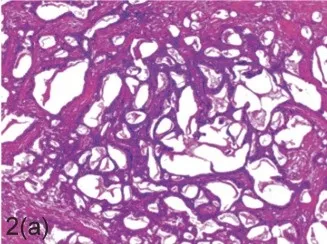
Microscopic findings (H & E). The lesion is composed of multiple cyst and ducts containing eosinophilic secretions (a; 40x). Some of the cysts are lined by flattened epithelium. 40x) while others show epithelial proliferations in form of pseudostratification.
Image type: pathology (h&e)